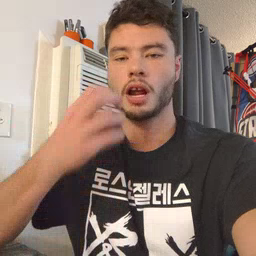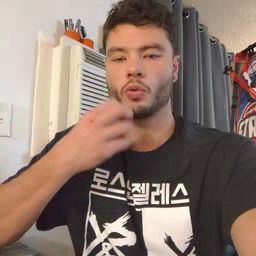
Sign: underwear